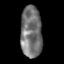
Tissue: skin
Cell type: Epithelial cells
Senescence score: 0.694
Nuclear area (px): 1068
Mean DAPI intensity: 116.228